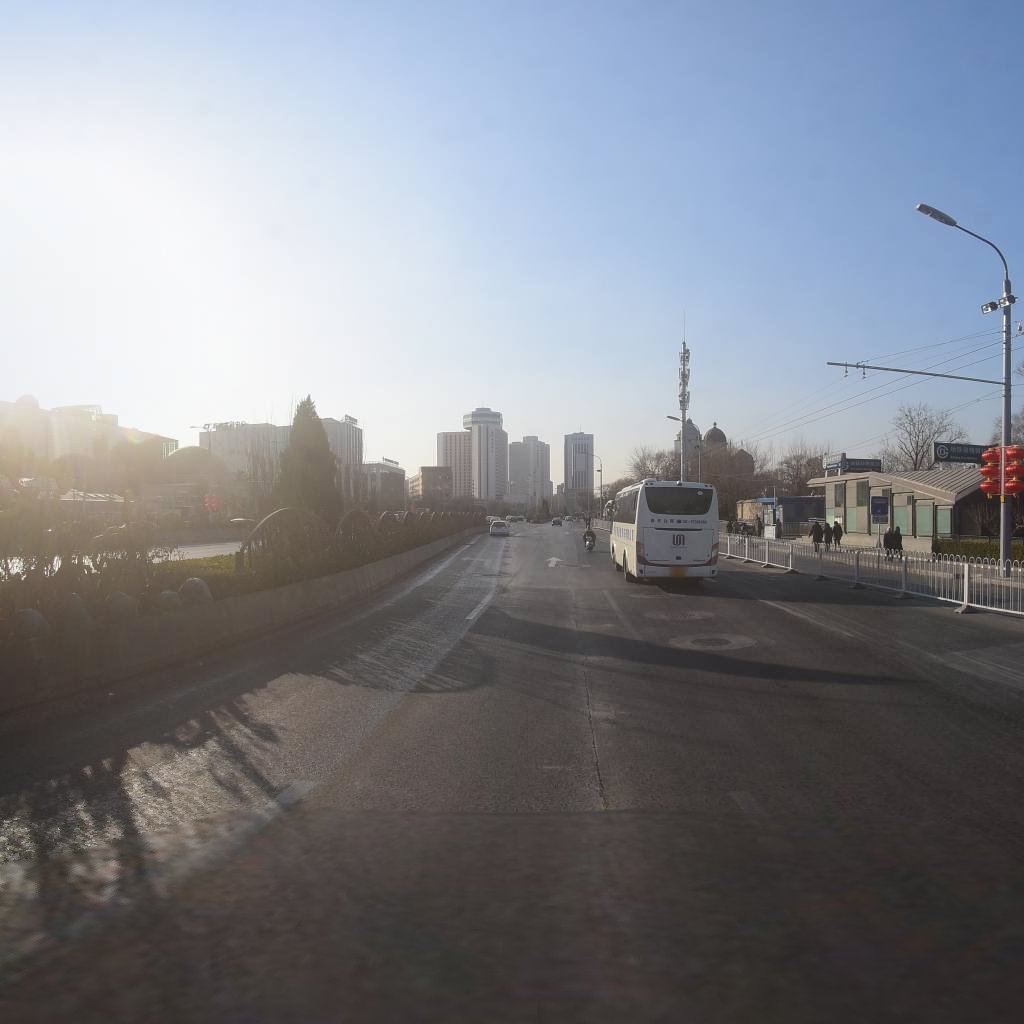
Region: Xicheng
Road damage annotations: longitudinal crack, manhole cover, manhole cover, manhole cover